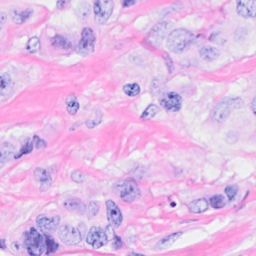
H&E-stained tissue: Breast